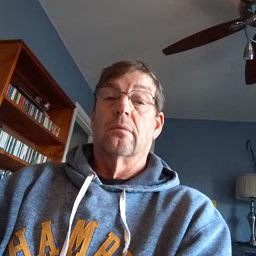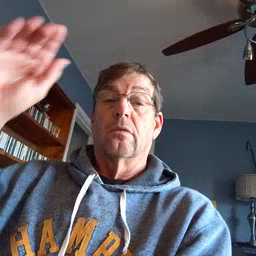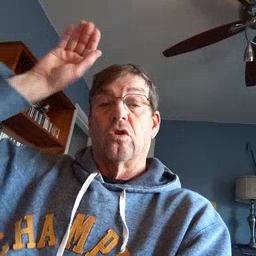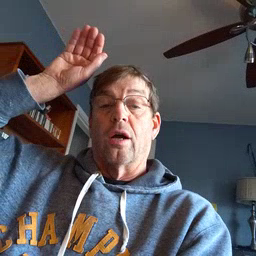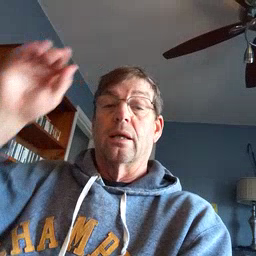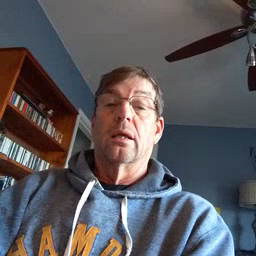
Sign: donkey